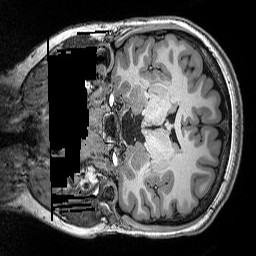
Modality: T1w
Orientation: coronal
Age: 21
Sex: female